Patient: sex M, age 64
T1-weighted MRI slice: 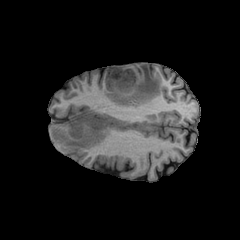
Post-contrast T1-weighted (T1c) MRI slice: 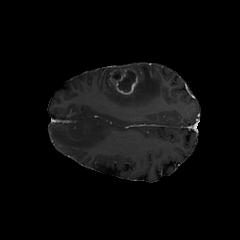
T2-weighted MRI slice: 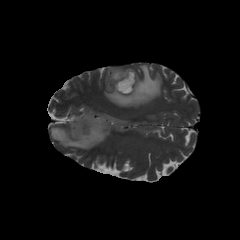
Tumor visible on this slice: yes
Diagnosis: Glioblastoma, IDH-wildtype
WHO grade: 4